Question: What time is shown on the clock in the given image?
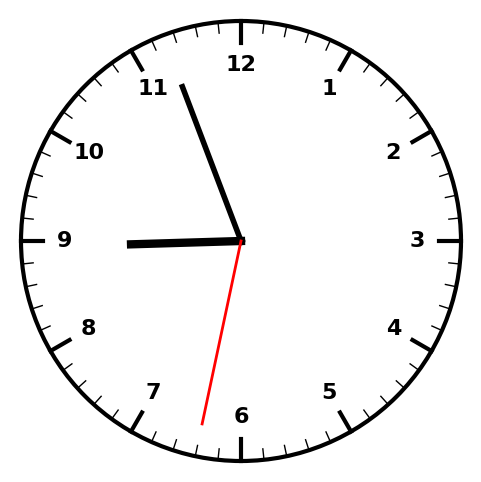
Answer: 08:56:32